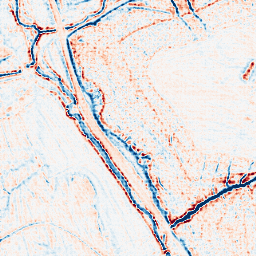
Category: edge_preserving
Decomposition family: bilateral
Decomposition parameters: d: 9
sigma_color: 150
sigma_space: 25
Upsampling method: sinc_hamming
Upsampling parameters: scale: 4
kernel_size: 4
Upsampling scale: 4